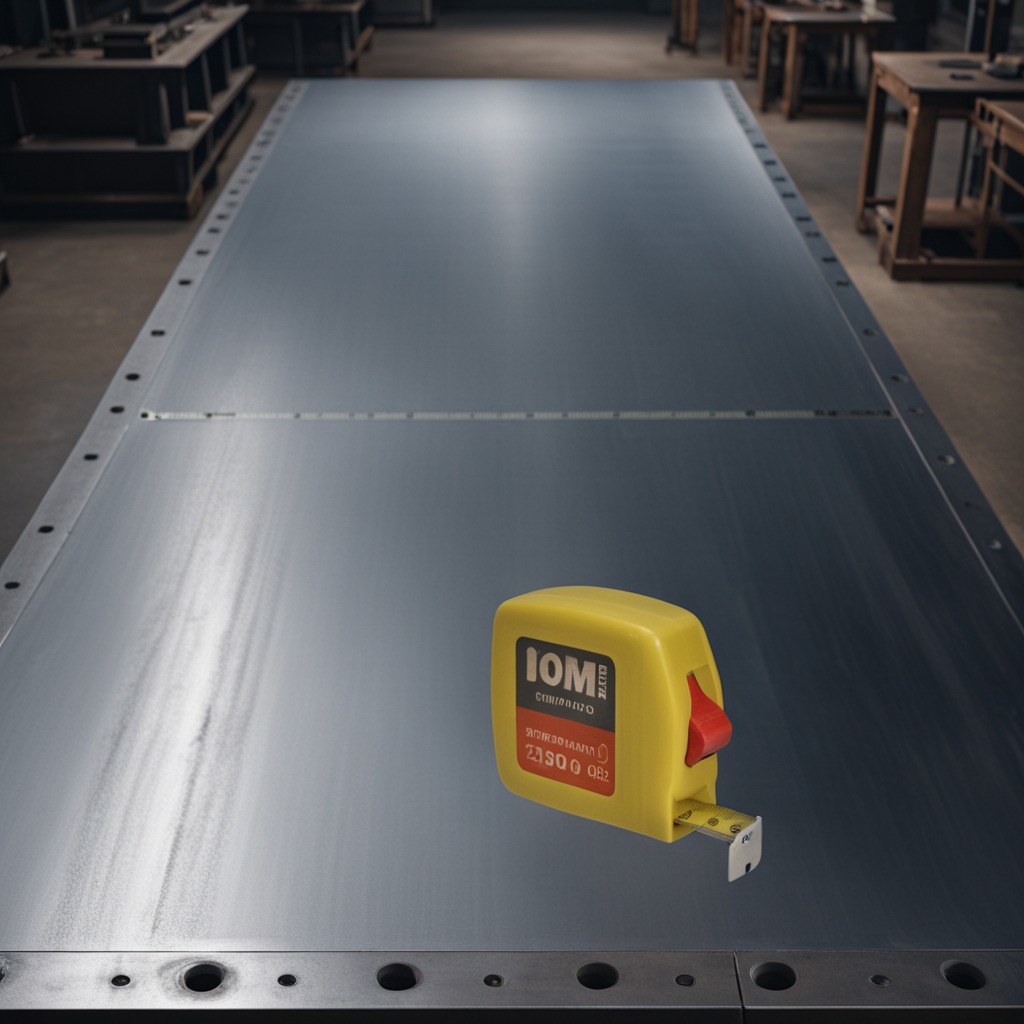
A measuring tape is lying on the cold steel table in the mining workshop.